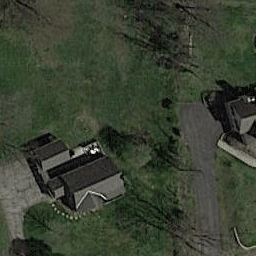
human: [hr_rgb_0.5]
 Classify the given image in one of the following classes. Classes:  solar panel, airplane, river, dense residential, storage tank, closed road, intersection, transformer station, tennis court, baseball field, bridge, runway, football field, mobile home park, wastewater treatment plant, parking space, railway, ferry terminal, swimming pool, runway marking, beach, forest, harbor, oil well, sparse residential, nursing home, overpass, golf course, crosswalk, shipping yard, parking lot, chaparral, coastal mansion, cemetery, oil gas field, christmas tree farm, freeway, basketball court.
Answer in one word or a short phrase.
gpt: sparse residential